Interaction volume radius: 5 \u00c5
Interaction volume height: 10 \u00c5
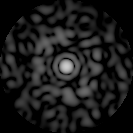
Disorder parameter: 0.8275